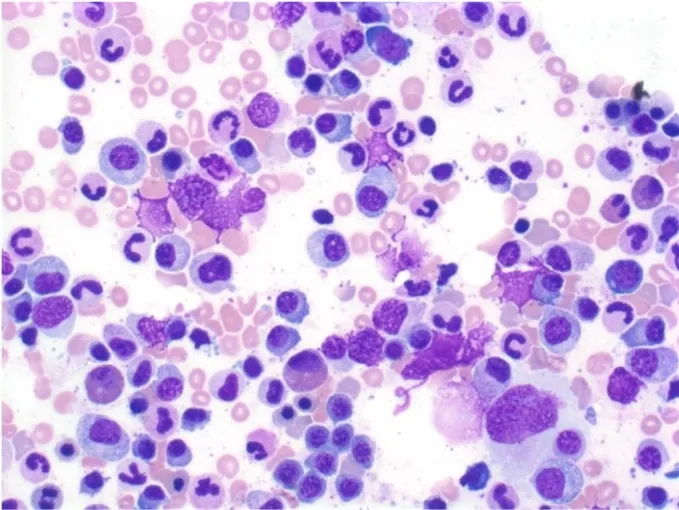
Bone marrow biopsy shows abundant atypical plasma cells with immature nuclei.
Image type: pathology (giemsa)